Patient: sex M, age 71
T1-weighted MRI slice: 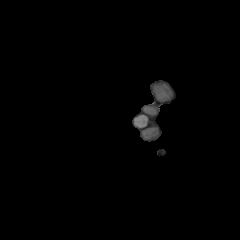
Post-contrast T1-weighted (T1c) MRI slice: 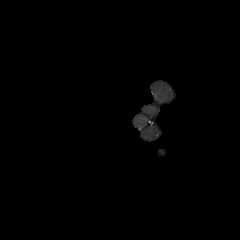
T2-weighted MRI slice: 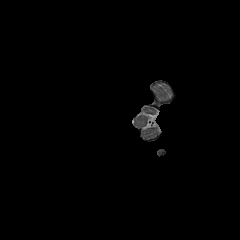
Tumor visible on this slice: no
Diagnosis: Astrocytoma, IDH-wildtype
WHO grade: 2